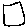
Label: square